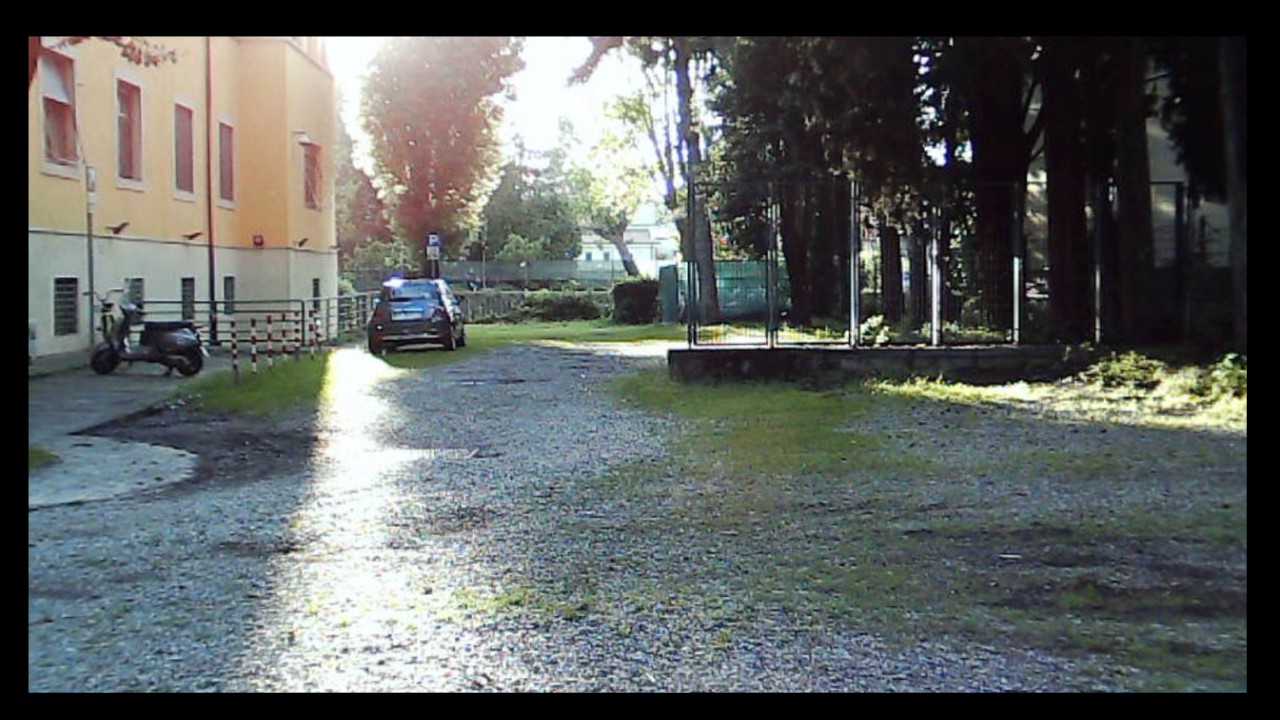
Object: Betafpv air75